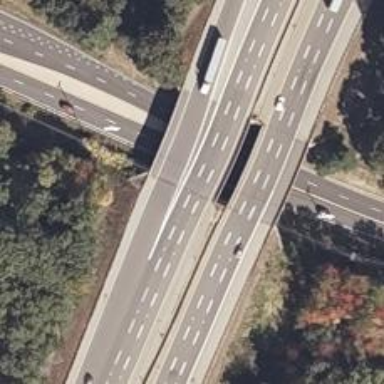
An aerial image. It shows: Motorway bridge with asphalt surface.